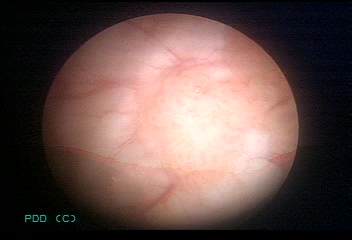
Modality: WLC
Class: Malignant
Subclass: LowGradePapillary
Lesion: L1
Stage: Ta
Morphology: Papillary
Bladder cancer association: Yes
Annotated structures: Tumor